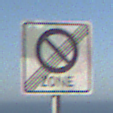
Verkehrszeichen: EndeEingeschraenktesHalteverbotZone
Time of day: MorningAfternoon
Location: Outdoor (Urban)
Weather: Clear
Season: NotSpecified
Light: Natural